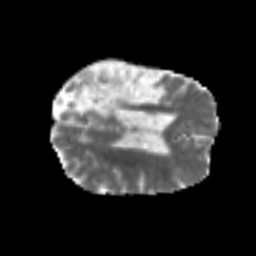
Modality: MD
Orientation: axial
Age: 60
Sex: male
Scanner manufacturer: siemens
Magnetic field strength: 3 T
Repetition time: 6.1 s
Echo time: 0.101 s